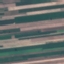
Land use / land cover class: AnnualCrop